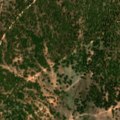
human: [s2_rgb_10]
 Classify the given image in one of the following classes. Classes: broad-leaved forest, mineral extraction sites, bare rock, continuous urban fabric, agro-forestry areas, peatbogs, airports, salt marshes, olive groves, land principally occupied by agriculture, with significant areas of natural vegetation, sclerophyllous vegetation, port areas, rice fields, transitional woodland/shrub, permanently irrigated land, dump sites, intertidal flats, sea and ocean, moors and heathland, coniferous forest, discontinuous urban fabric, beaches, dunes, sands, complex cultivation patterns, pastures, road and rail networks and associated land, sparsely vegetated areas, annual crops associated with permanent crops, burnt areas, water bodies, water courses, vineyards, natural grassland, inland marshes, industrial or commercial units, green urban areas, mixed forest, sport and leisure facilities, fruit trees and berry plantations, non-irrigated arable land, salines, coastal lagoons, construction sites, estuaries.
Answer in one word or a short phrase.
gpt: continuous urban fabric